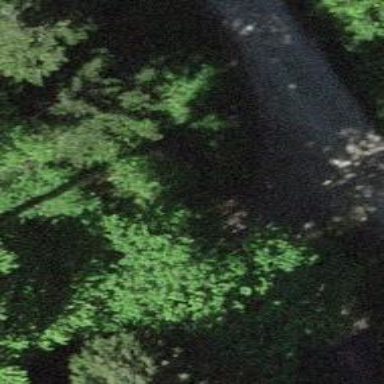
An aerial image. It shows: Culvert tunnel.